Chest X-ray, PA view. Patient: 46 years old, sex M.
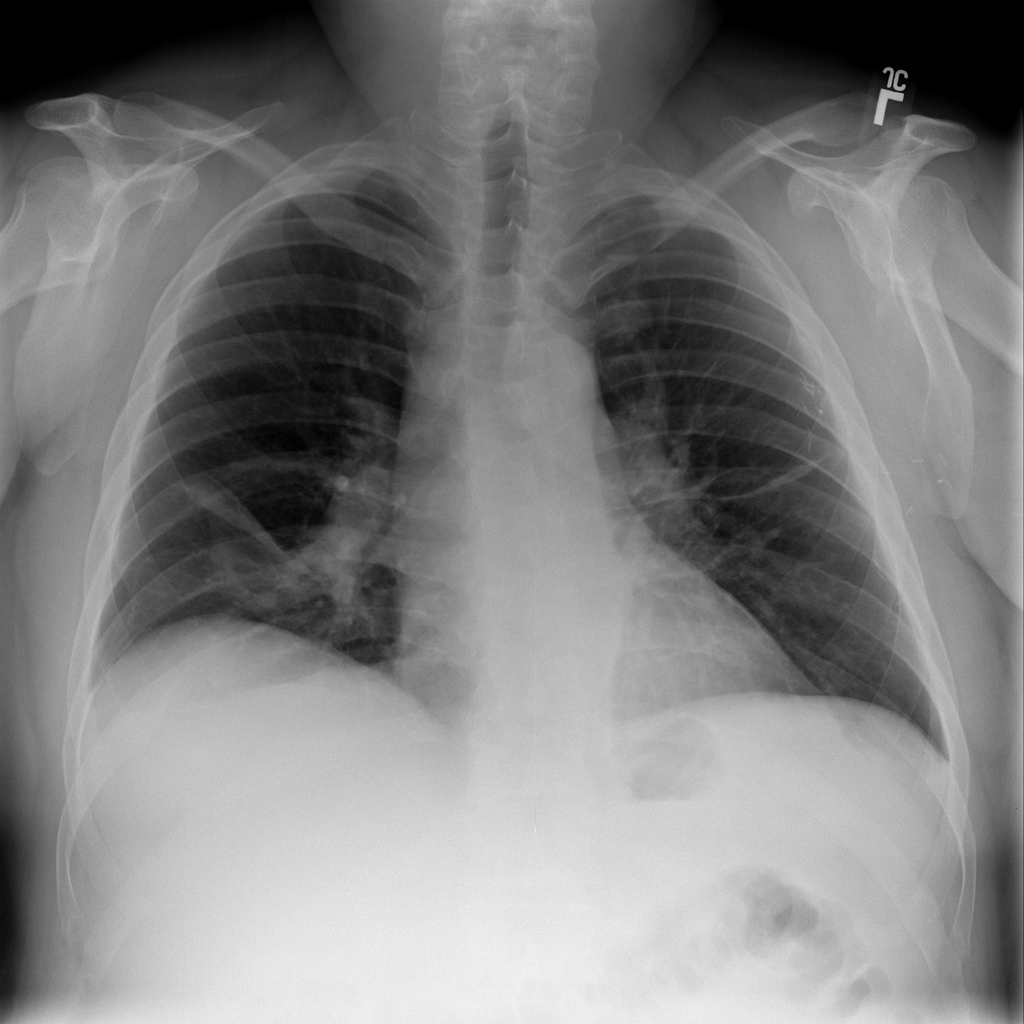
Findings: Atelectasis